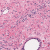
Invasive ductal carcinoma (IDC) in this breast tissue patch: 1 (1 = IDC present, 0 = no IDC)